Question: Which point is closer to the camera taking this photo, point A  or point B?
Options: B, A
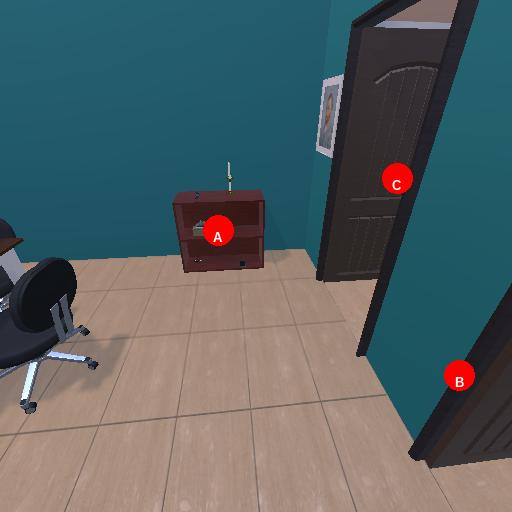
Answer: B